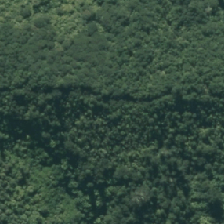
Land cover: manuka_kanuka